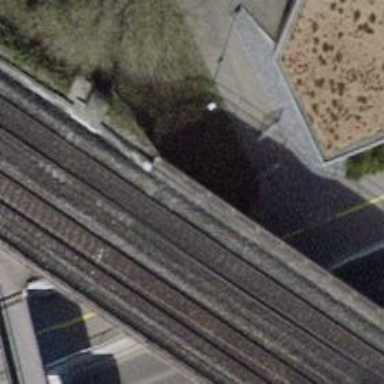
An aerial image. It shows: Bridge over electrified railway with contact lines.